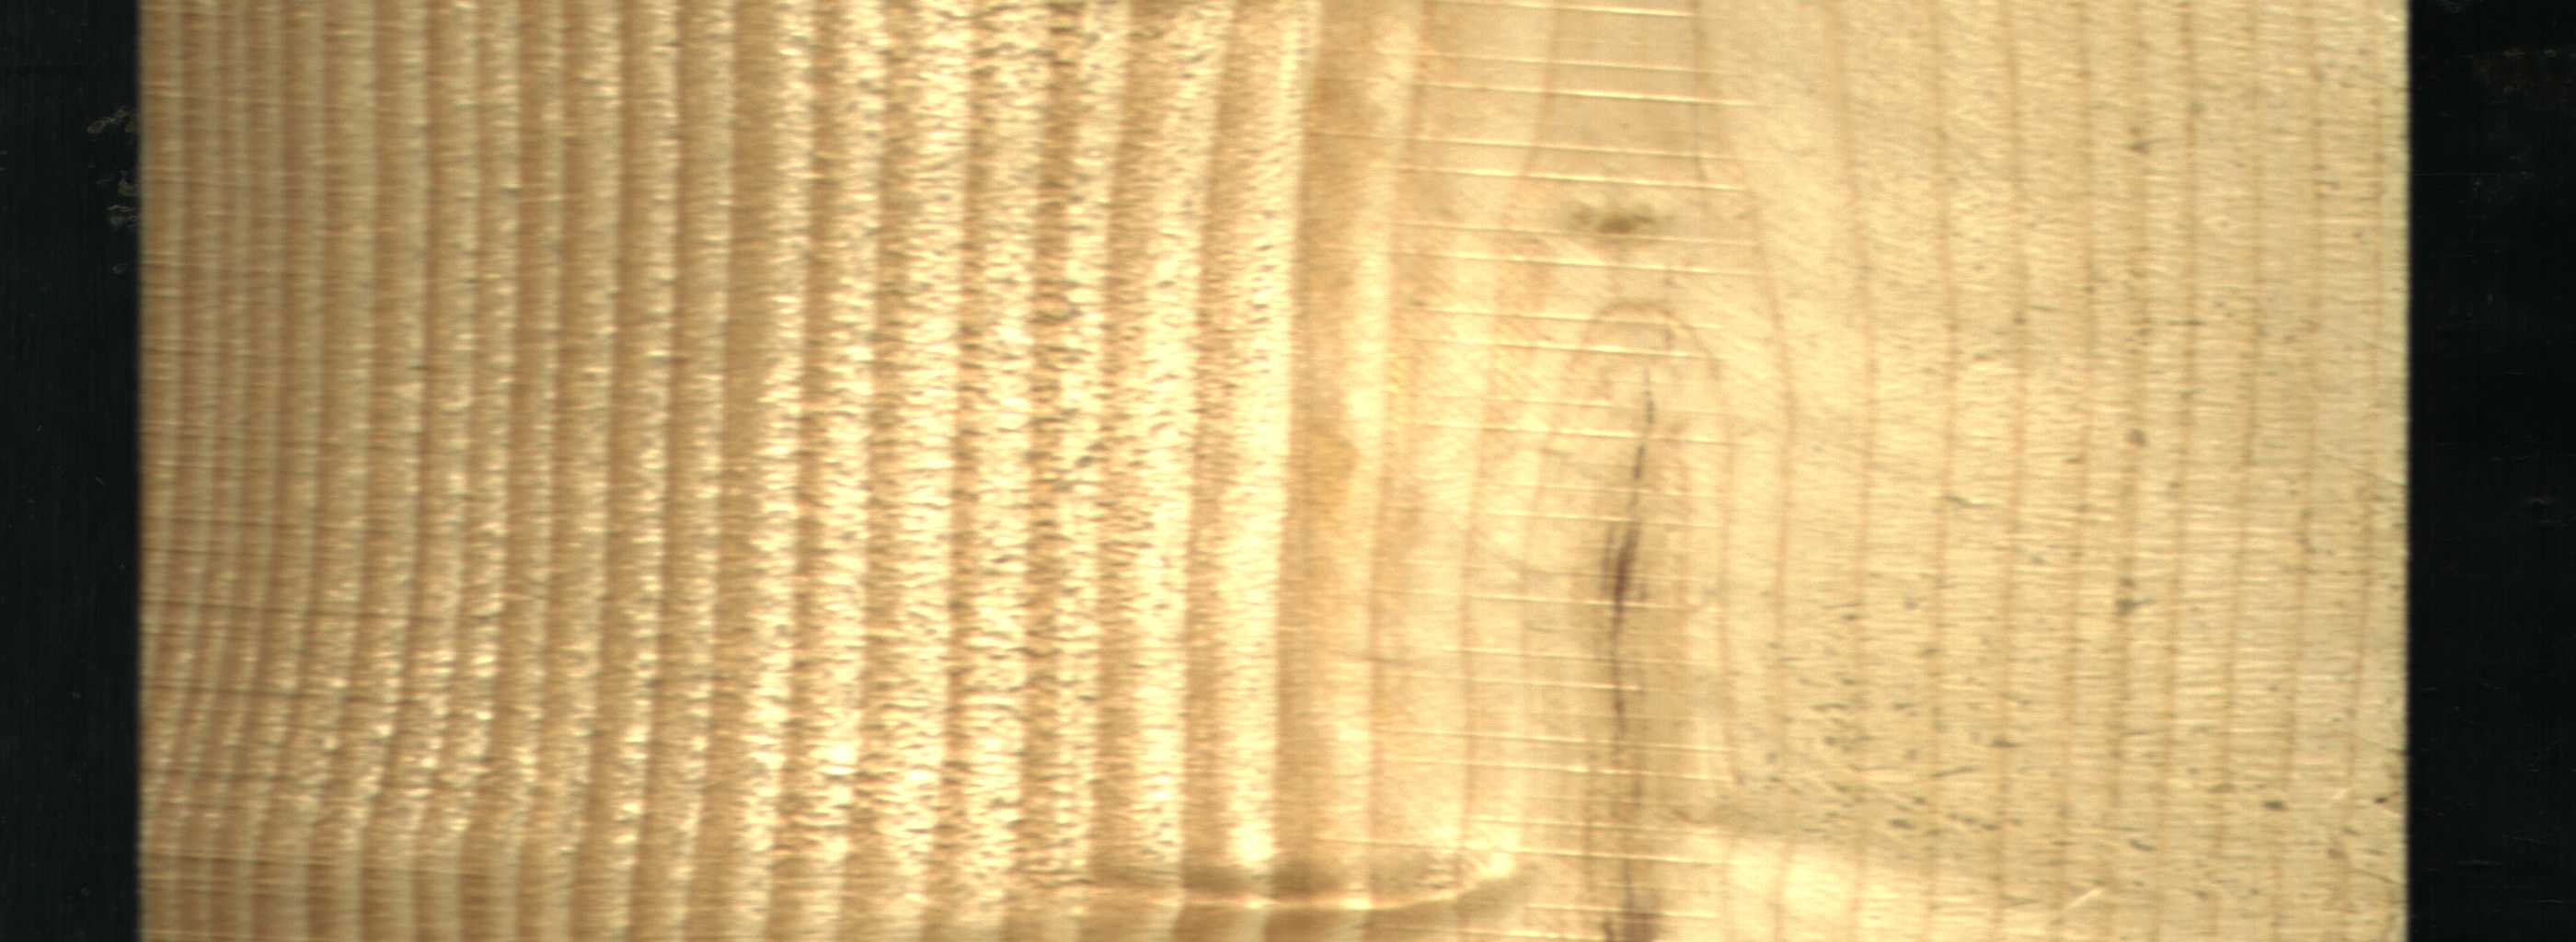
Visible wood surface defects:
Crack
Crack
Crack
Live_Knot